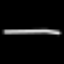
Label: line